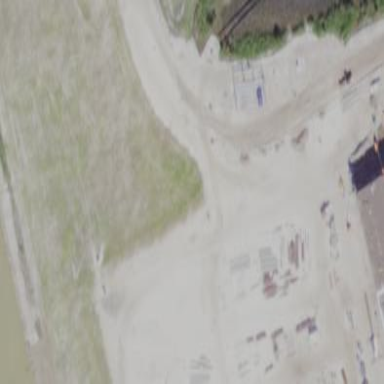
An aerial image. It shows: Brownfield site.